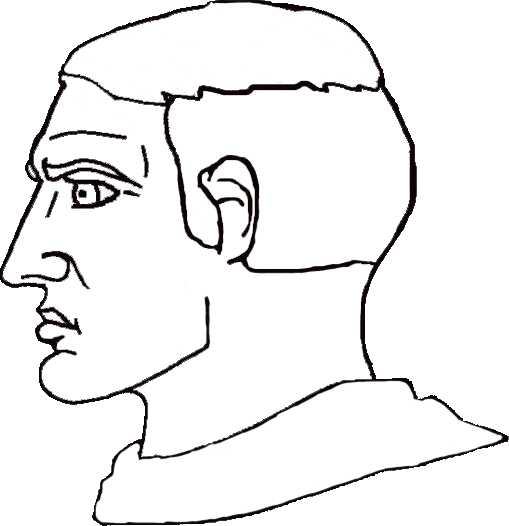
Label: 4_Yes_Chad